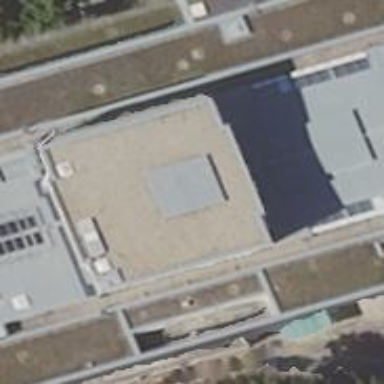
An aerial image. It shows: Arts centre.